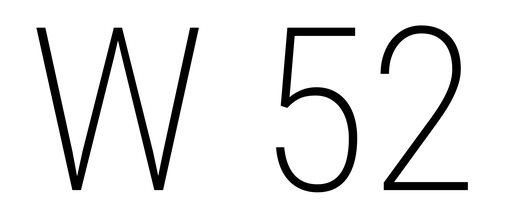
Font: Roboto_Condensed_ExtraLight